Field crop: maize
Growth stage: 2
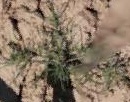
Species: salsola